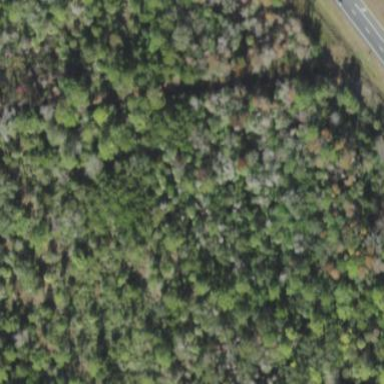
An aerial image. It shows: Mixed woodland with various types of leaves.